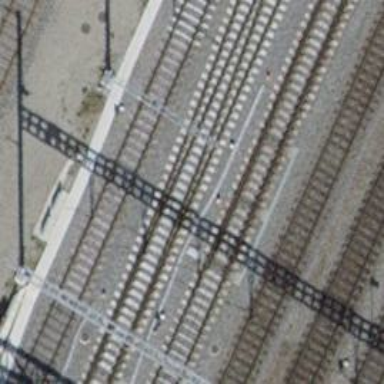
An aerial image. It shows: Siding railway track with one rail.